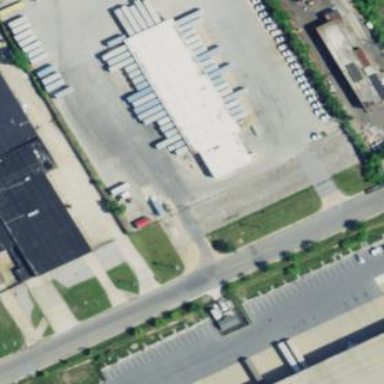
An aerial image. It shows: Commercial building.